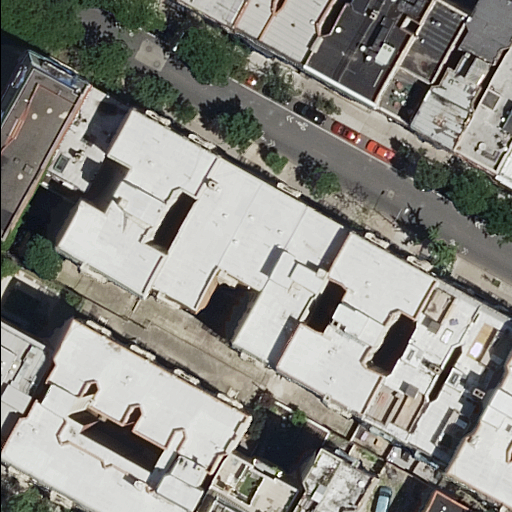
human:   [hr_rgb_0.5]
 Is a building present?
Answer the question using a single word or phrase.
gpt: yes

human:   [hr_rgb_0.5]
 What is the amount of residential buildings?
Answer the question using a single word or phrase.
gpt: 19

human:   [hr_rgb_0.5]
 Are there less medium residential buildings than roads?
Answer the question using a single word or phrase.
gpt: no

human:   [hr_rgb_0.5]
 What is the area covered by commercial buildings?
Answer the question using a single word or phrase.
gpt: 0m2

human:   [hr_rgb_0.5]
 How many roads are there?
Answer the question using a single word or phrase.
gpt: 1

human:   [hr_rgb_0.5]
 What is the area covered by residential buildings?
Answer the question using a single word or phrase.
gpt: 5576m2

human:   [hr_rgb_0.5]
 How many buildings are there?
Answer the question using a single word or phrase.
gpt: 19

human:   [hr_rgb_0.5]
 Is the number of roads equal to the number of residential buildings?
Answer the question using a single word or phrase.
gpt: no

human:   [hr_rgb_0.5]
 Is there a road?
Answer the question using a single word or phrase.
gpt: yes

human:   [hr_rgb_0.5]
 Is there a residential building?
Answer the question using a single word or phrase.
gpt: yes

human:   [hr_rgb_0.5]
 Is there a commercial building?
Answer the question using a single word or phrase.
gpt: no

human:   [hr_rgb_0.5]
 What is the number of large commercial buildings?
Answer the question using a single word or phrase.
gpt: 0

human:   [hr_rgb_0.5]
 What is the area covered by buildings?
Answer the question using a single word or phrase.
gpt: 5576m2

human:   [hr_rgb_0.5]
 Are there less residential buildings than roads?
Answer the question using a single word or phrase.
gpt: no

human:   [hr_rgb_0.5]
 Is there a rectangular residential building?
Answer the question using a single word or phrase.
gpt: yes

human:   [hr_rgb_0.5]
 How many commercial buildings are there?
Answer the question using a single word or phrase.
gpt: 0

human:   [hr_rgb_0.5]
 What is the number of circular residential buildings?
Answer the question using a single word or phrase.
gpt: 0

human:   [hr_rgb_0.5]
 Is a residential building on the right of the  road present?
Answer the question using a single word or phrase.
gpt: yes

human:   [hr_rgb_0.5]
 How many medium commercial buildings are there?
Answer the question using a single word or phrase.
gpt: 0

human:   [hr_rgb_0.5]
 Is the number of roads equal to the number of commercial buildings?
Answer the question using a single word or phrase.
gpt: no

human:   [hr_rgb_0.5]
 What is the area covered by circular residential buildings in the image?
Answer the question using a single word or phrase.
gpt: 0m2

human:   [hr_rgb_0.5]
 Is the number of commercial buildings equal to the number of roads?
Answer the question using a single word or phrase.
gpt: no

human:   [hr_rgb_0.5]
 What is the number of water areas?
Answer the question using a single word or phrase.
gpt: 0

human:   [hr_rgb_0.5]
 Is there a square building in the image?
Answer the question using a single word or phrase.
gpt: no

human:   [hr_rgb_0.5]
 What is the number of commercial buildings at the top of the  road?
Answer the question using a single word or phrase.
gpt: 0

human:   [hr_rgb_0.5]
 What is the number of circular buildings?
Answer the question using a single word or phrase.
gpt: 0

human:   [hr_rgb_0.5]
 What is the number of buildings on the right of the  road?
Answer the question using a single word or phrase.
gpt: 9

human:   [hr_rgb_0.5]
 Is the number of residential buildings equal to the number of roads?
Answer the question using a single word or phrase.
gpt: no

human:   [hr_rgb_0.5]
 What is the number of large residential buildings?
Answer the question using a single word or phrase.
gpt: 4

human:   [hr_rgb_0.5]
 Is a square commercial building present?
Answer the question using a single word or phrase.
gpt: no

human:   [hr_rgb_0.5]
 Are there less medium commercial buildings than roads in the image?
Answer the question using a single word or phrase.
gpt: yes

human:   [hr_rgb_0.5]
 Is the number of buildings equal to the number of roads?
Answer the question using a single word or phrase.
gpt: no

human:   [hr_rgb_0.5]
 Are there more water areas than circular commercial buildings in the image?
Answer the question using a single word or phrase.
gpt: no

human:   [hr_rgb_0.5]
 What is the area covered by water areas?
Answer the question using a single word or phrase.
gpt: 0m2

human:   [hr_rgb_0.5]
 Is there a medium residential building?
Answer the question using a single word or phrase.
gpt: yes

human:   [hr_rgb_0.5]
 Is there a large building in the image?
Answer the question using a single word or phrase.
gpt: yes

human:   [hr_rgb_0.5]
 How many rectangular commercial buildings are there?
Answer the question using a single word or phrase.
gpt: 0

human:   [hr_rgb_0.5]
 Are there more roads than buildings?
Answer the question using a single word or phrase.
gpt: no

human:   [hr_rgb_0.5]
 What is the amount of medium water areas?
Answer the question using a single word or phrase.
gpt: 0

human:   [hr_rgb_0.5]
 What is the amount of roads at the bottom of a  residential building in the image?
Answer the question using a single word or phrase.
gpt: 1

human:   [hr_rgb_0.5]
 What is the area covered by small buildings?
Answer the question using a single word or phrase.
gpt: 256m2

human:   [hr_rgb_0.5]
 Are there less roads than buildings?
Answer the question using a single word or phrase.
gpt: yes

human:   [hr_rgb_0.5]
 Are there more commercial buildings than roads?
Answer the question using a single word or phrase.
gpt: no

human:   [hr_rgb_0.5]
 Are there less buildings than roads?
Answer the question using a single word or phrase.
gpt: no

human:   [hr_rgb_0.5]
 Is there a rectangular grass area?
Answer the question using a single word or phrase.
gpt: no

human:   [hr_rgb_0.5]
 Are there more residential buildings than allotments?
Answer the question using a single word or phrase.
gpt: yes

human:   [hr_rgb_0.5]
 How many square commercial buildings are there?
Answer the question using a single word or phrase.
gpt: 0

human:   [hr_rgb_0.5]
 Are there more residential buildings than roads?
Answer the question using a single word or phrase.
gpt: yes

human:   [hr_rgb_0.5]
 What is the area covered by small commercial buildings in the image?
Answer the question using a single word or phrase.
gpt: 0m2

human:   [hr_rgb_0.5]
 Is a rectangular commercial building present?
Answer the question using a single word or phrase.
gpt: no

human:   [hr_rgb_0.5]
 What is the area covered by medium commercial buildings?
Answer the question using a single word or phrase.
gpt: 0m2

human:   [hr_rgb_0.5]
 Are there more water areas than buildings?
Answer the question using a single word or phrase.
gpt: no

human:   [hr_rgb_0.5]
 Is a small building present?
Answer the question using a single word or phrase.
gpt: yes

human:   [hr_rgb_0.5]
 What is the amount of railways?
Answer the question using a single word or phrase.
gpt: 0

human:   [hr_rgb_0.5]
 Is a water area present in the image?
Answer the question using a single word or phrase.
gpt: no

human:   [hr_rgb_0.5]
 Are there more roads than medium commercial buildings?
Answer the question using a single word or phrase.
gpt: yes

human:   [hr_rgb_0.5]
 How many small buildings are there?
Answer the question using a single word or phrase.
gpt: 6

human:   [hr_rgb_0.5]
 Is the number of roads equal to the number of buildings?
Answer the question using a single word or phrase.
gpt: no

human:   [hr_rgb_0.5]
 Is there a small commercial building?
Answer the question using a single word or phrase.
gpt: no

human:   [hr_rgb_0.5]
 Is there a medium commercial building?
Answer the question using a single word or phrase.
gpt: no

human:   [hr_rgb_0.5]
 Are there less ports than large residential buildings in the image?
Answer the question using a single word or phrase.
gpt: yes

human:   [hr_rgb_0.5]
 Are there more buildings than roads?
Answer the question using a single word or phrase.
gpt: yes

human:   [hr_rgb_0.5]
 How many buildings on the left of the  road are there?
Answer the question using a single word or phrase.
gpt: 5

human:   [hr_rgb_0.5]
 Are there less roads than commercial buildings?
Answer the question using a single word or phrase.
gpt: no